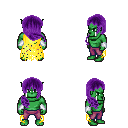
a pixel art fantasy rpg character, male body template, orc, green skin, yellow tattered cape, magenta pants, purple right-swept hairstyle, white cloth bracers, four views (front, back, left, right), 2x2 character sprite sheet, small pixel art, hard edges, no anti-aliasing